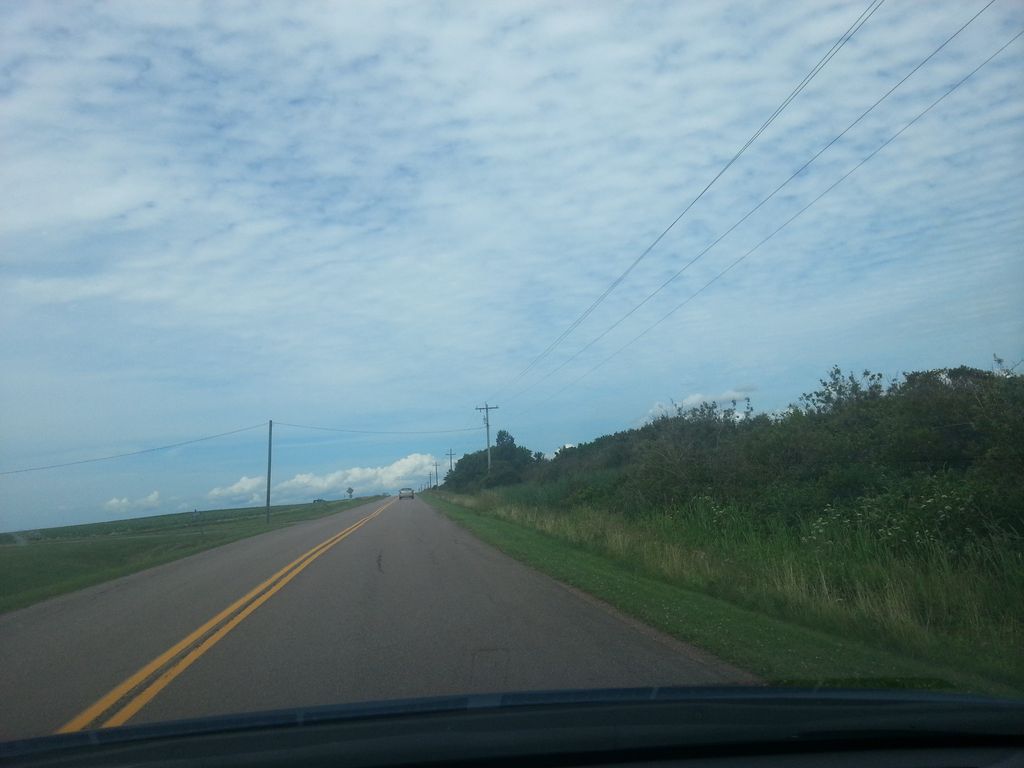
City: charlottetown